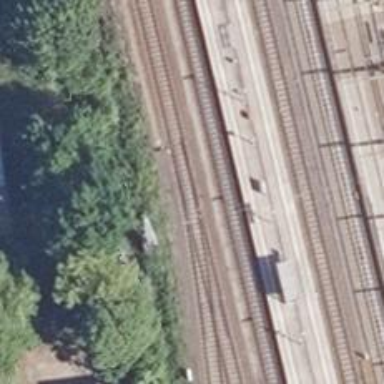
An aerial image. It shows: Railway switch.